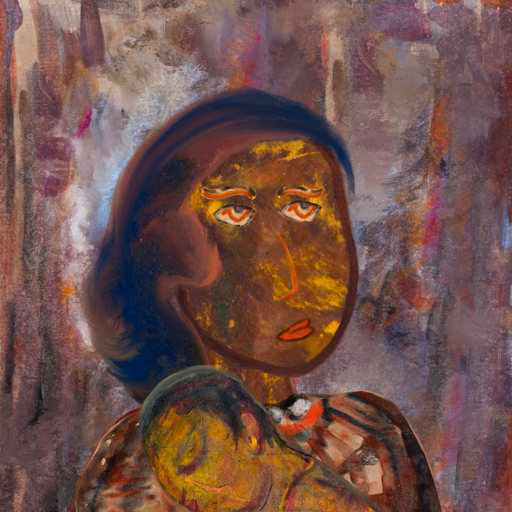
Background: Hypocrite, Head And Neck Side: Comrade, Face Side: Experience, Bust: Orphan, Hair Side: Mother_And_Son_Son, Head Accessory: Blank, Second Necklace: Blank, Necklace: An_Impression, Baby: GypsyMother_Baby